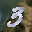
Label: 3